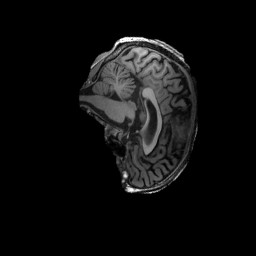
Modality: T1w
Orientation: sagittal
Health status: ill
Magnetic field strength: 3 T